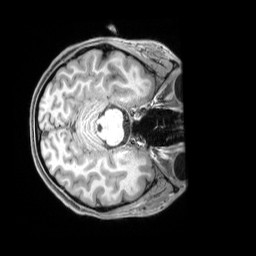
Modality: T1w
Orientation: axial
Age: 21
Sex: female
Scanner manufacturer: siemens
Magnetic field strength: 3 T
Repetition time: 2.3 s
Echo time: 0.00298 s